Question: I want to group rows which is having same Name in 'DataGridView' on Windows Forms below is the image what I want to implement.
Is it possible to implement below without using any third party tool ?

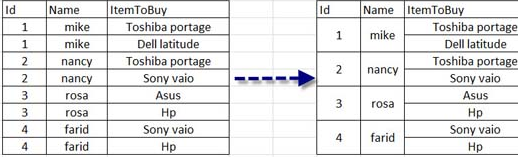
Answer: You could try using the functionality of MSFlexGrid's MergeCells property of vertical cell merging instead of row grouping as explained in this article <URL>. In this example, rows which belong to a group are joined visually using cells merged vertically - instead of using classical horizontal group rows.

'''
protected override void OnCellPainting(DataGridViewCellPaintingEventArgs args)
{
base.OnCellPainting(args);
args.AdvancedBorderStyle.Bottom =
DataGridViewAdvancedCellBorderStyle.None;
// Ignore column and row headers and first row
if (args.RowIndex < 1 || args.ColumnIndex < 0)
return;
if (IsRepeatedCellValue(args.RowIndex, args.ColumnIndex))
{
args.AdvancedBorderStyle.Top =
DataGridViewAdvancedCellBorderStyle.None;
}
else
{
args.AdvancedBorderStyle.Top = AdvancedCellBorderStyle.Top;
}
}
'''